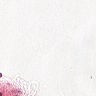
Metastatic tissue present: no